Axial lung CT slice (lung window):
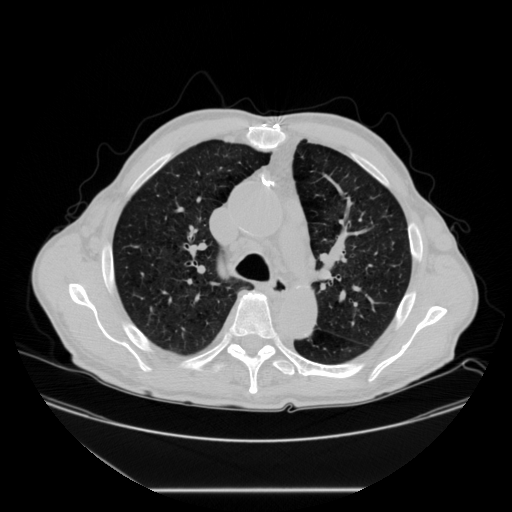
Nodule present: no